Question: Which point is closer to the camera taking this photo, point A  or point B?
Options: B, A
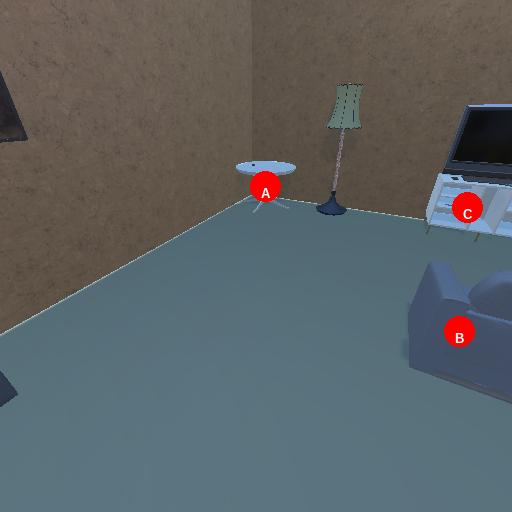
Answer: B